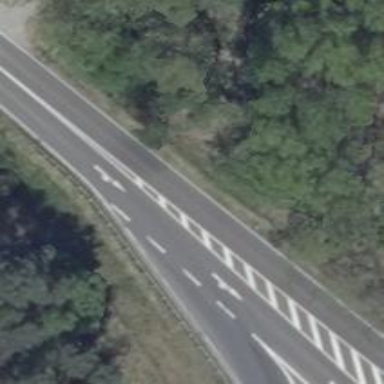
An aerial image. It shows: Primary road with asphalt surface.